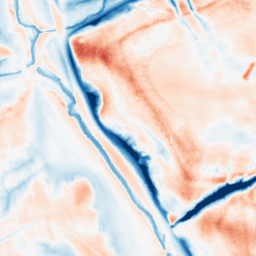
Category: classical
Decomposition family: gaussian
Decomposition parameters: sigma: 10
Upsampling method: cubic_mitchell
Upsampling parameters: scale: 2
Upsampling scale: 2